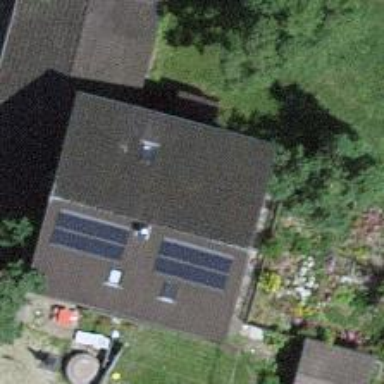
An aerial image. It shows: Solar photovoltaic panel generator.